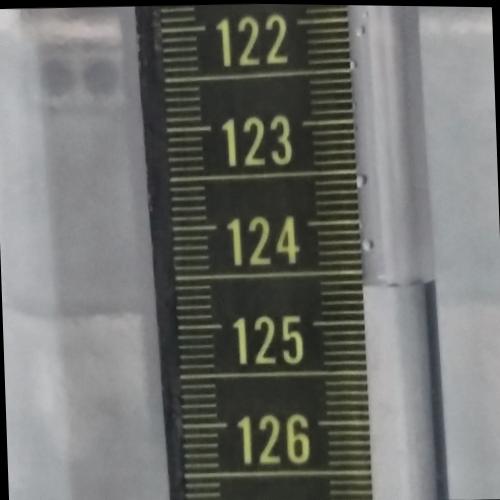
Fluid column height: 124.7 cm